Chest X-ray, AP view. Patient: 49 years old, sex M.
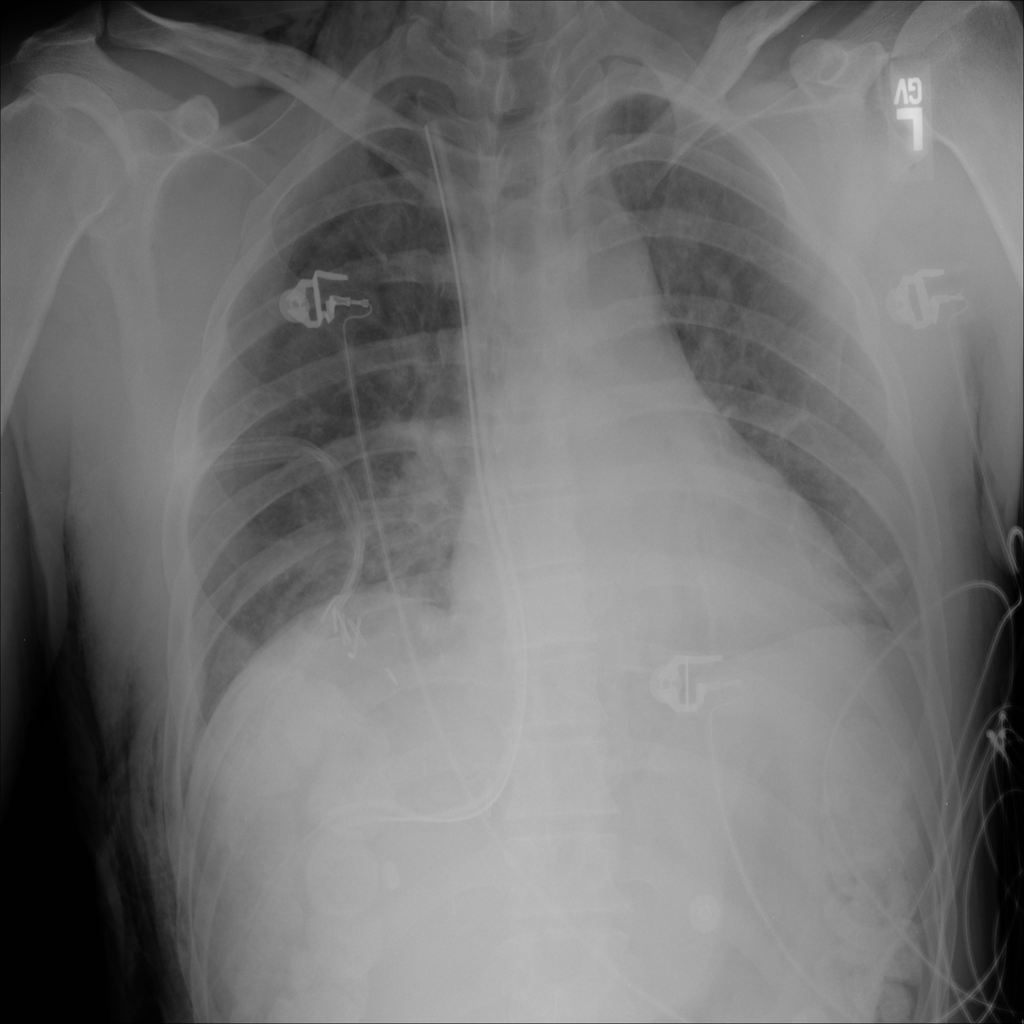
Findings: Emphysema